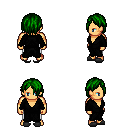
a pixel art fantasy rpg character, male body template, human, tanned skin, gray robe, white pants, green bangs hairstyle, gray slippers, four views (front, back, left, right), 2x2 character sprite sheet, small pixel art, hard edges, no anti-aliasing